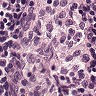
Metastatic tissue present: no